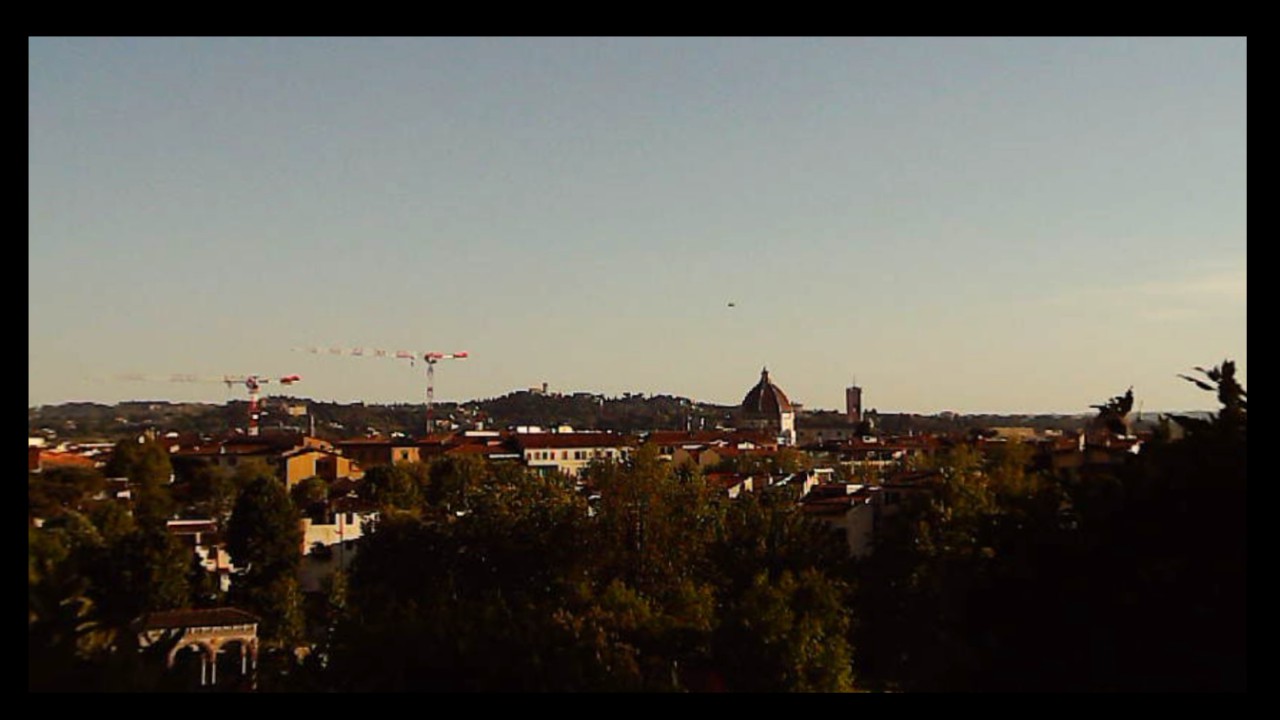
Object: Betafpv air75